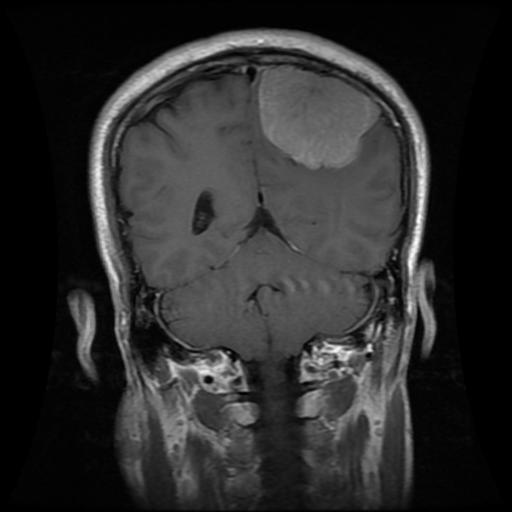
Label: meningioma